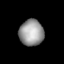
Tissue: lung
Cell type: T cells
Senescence score: 0.2096
Nuclear area (px): 620
Mean DAPI intensity: 153.94